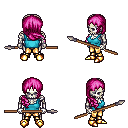
a pixel art fantasy rpg character, male body template, skeleton, teal pirate shirt, gold greaves, pink right-swept hairstyle, gold boots, spear, four views (front, back, left, right), 2x2 character sprite sheet, small pixel art, hard edges, no anti-aliasing